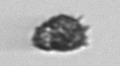
Label: Syracosphaera_pulchra